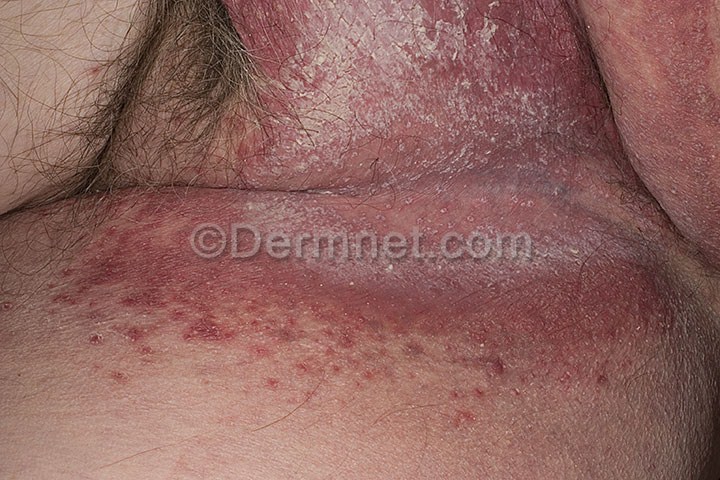
Disease: Tinea Ringworm Candidiasis and other Fungal Infections